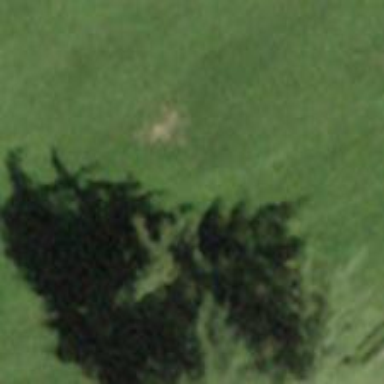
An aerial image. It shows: Needle-leaved tree in natural setting.